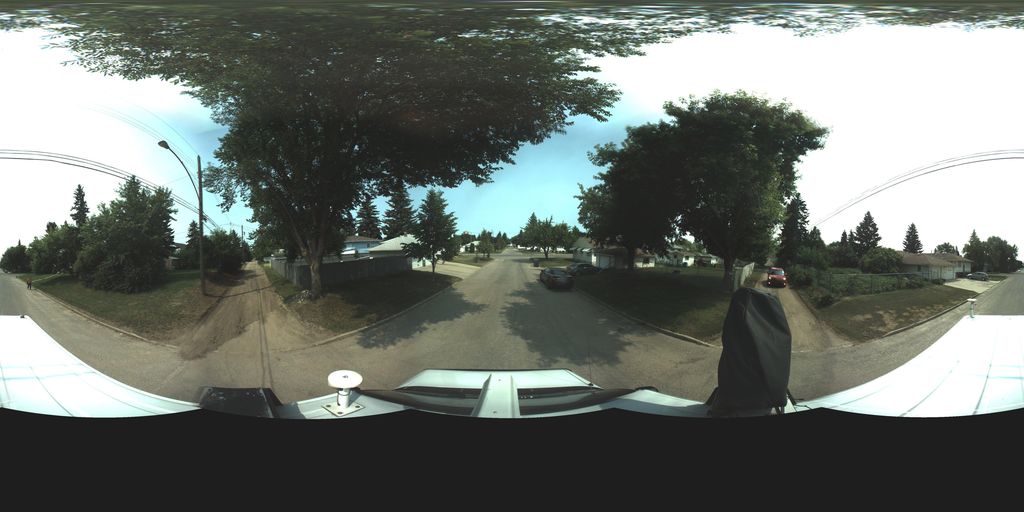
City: saskatoon